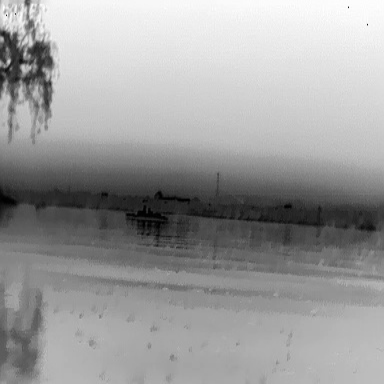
There is a warship in the infrared image.